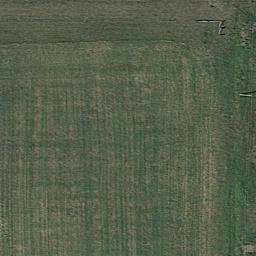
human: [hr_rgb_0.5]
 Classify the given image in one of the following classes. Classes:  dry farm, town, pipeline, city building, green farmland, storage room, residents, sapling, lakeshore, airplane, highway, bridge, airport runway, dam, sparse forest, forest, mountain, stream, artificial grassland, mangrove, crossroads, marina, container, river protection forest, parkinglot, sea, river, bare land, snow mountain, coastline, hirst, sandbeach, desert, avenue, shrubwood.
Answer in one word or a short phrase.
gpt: artificial grassland